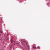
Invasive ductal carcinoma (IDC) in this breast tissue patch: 0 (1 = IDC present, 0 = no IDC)